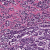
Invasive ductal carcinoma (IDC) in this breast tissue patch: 1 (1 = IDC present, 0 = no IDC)